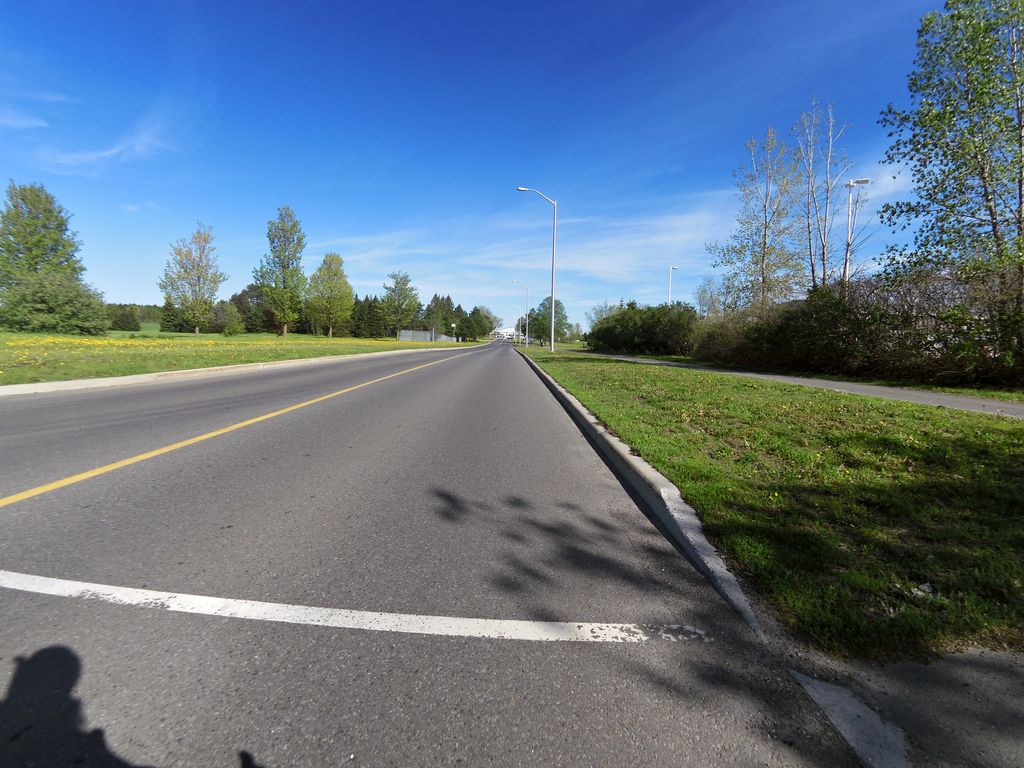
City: ottawa-gatineau